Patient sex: M
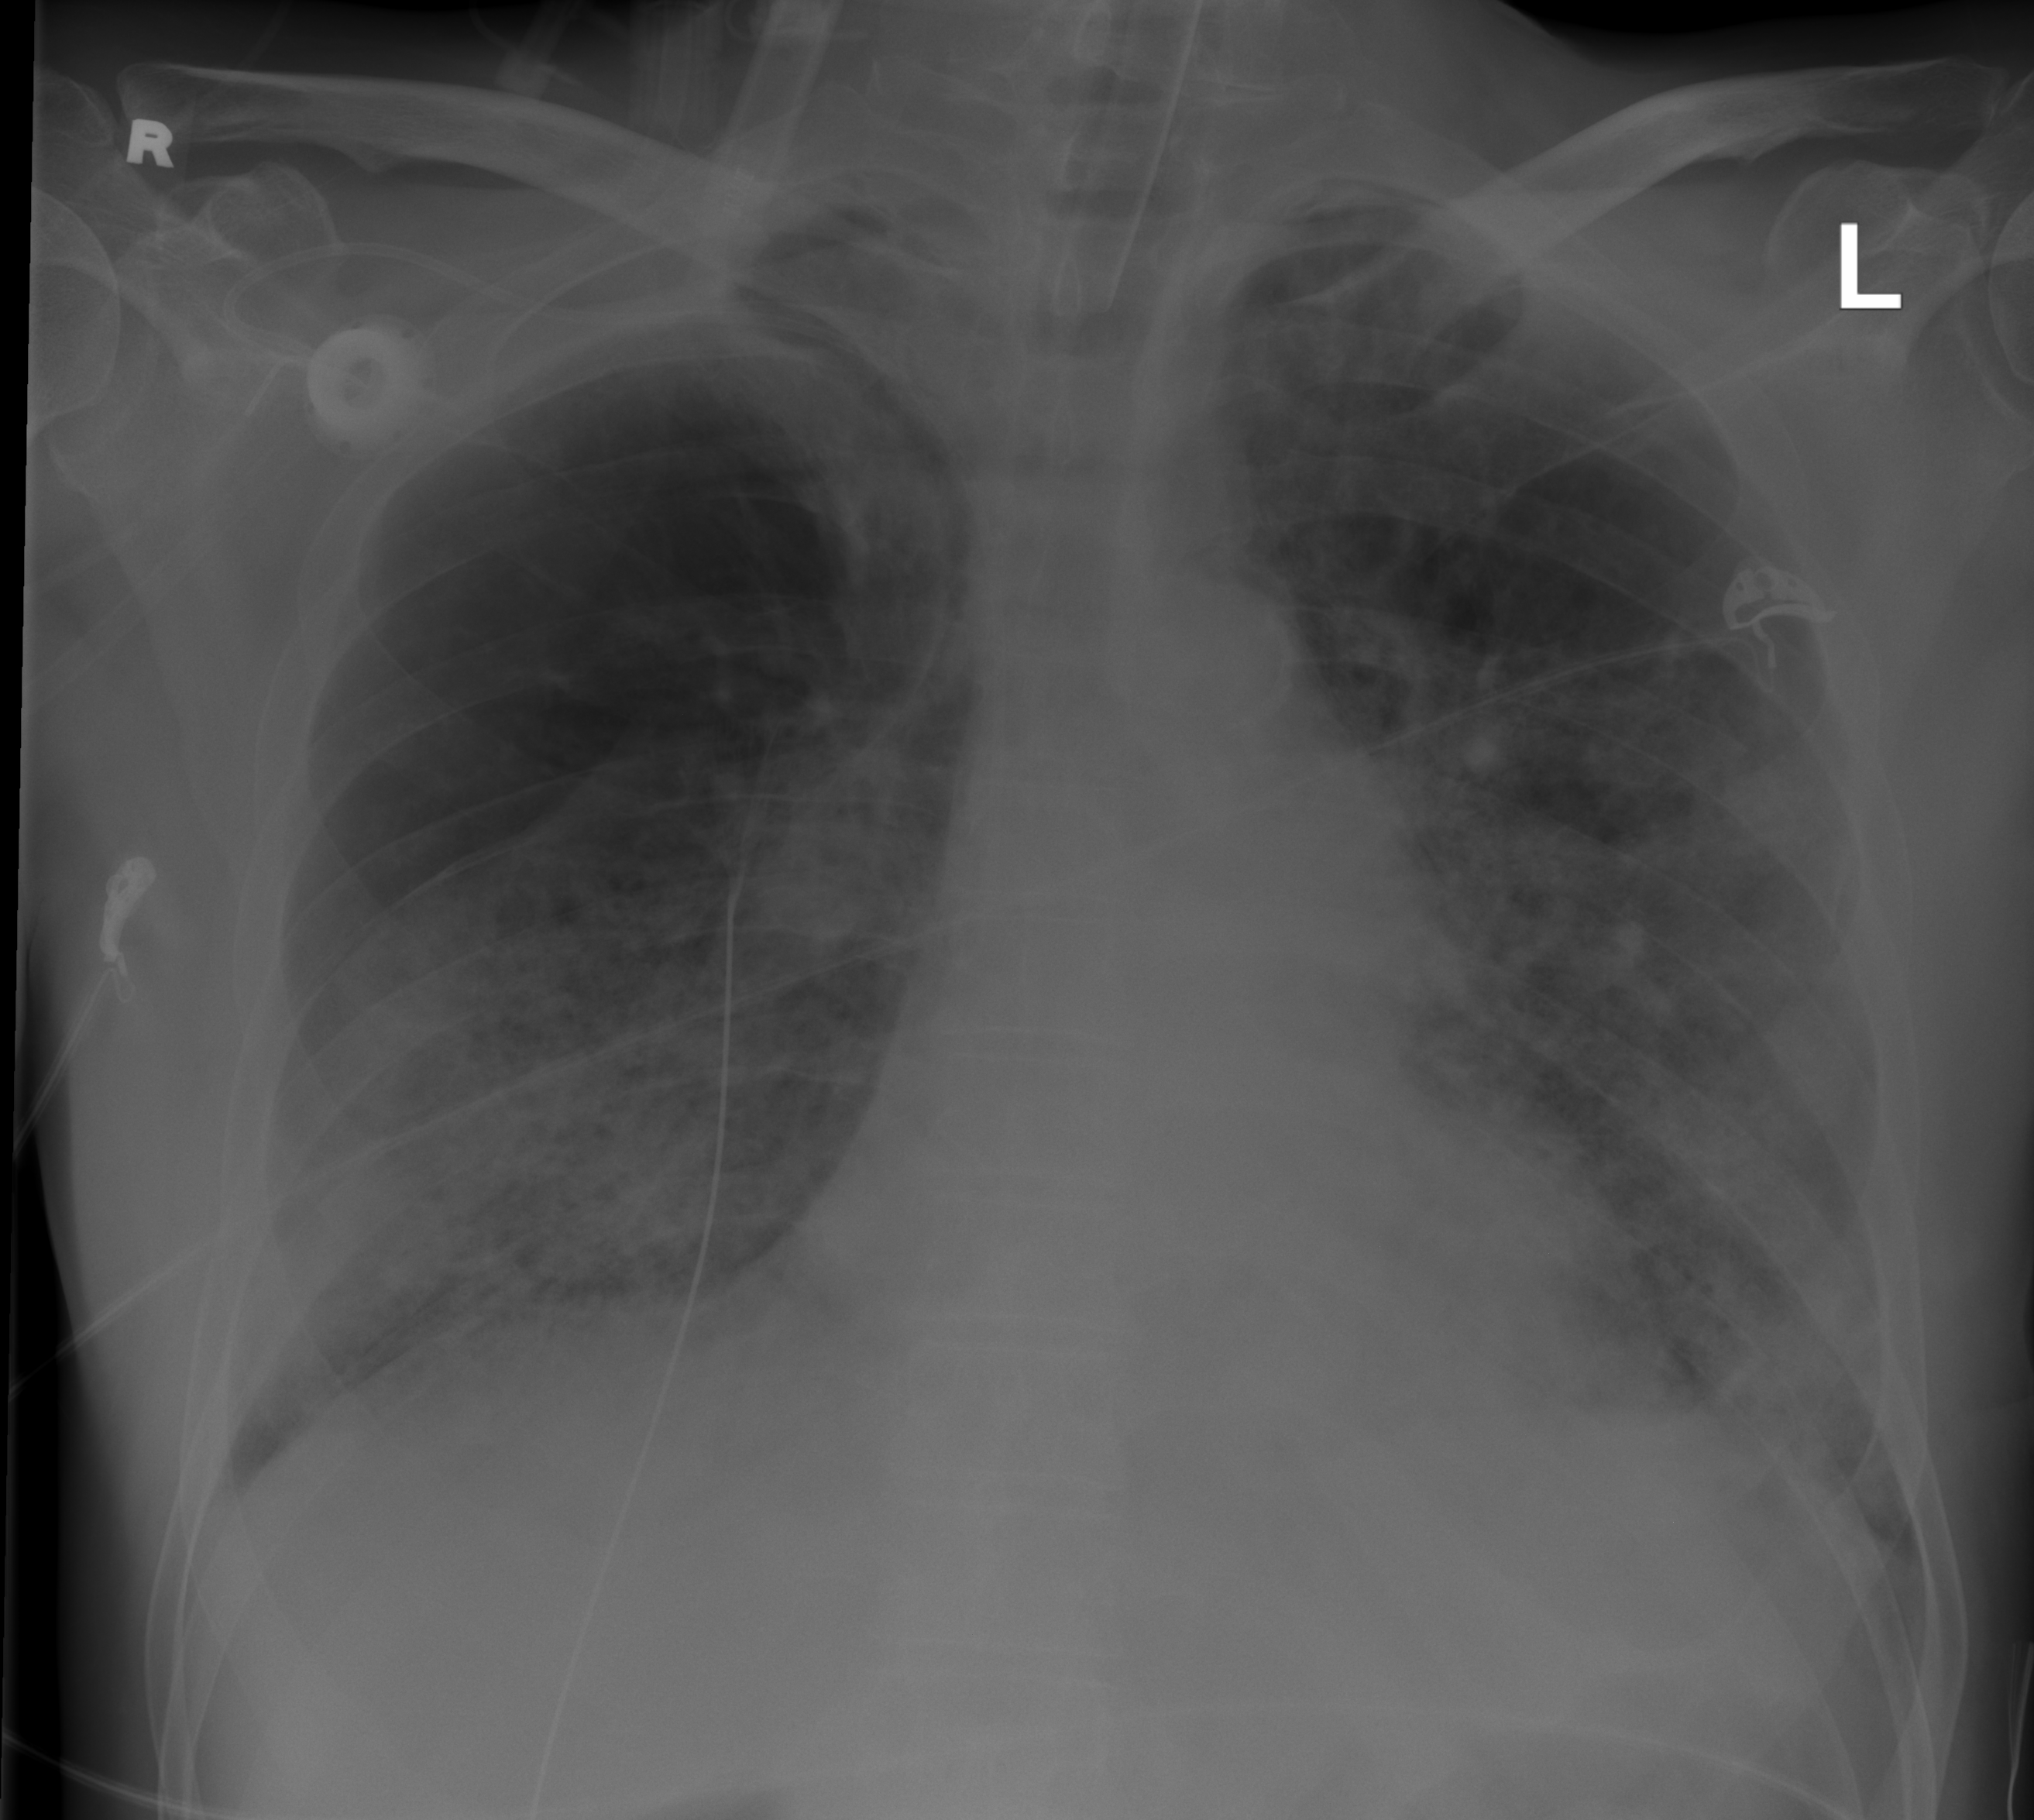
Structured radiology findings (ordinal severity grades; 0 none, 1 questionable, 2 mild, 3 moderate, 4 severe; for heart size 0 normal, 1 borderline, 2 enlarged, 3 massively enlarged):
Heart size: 0
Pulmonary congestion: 0
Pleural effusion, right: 0
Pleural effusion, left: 0
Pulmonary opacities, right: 3
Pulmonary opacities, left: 3
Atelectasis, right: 0
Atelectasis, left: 0